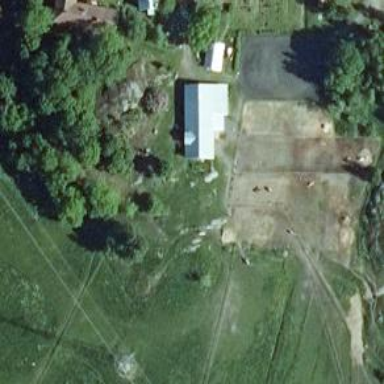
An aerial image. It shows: Fence surrounding area designated for animal keeping.